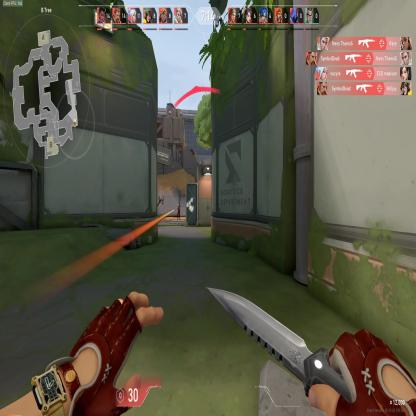
Label: enemy